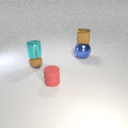
small brown rubber sphere below small cyan metal cylinder